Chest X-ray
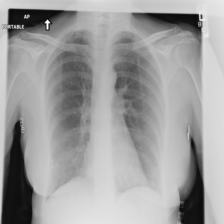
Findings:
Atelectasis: negative
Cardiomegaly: negative
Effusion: negative
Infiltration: negative
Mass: negative
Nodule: negative
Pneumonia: negative
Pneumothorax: negative
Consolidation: negative
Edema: negative
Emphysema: negative
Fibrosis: negative
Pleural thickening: negative
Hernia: negative